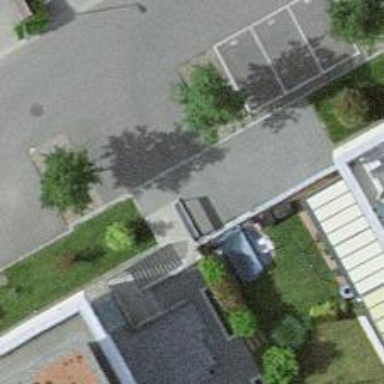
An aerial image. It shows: Parking entrance.